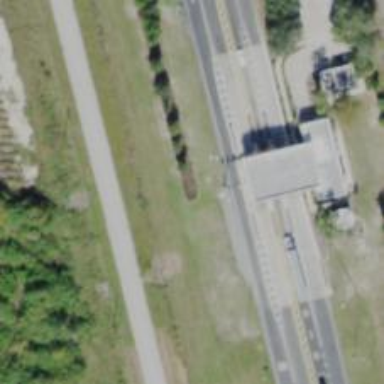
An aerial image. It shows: Toll gantry on the road.